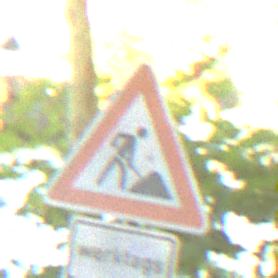
Verkehrszeichen: Arbeitsstelle
Zusatzzeichen unten: ZeitangabenMitBeschraenkungAufWochentage1
Umgebung: Outdoor, Urban
Tageszeit: Midday
Wetter: Clear
Licht: Natural
Jahreszeit: NotSpecified
Kontrast: LowContrast